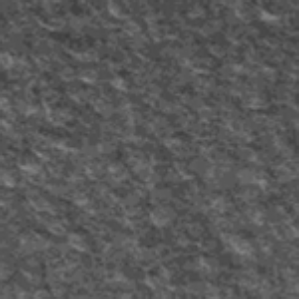
Label: frost